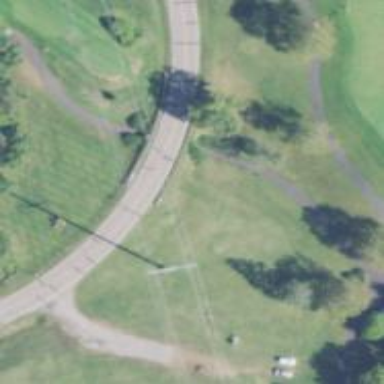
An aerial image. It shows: Golf cartpath that is also road path.